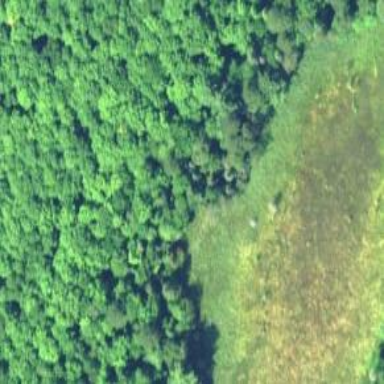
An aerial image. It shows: Bog wetland.